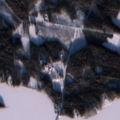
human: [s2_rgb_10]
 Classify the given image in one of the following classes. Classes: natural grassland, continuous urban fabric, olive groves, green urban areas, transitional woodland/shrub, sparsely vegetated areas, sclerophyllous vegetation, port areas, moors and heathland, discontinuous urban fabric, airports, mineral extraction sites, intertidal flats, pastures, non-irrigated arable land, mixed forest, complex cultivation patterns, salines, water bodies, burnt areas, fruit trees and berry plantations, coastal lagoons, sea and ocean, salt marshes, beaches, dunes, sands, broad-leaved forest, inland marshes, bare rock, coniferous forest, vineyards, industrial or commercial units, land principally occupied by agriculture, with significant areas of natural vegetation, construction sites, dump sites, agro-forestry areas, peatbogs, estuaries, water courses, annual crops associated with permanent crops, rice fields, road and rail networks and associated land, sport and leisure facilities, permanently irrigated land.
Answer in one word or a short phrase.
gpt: land principally occupied by agriculture, with significant areas of natural vegetation, broad-leaved forest, coniferous forest, mixed forest, transitional woodland/shrub, water bodies